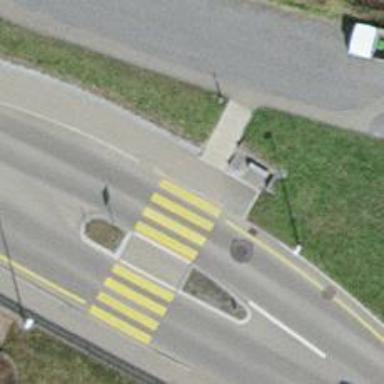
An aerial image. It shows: Pedestrian crossing with zebra markings on footway.